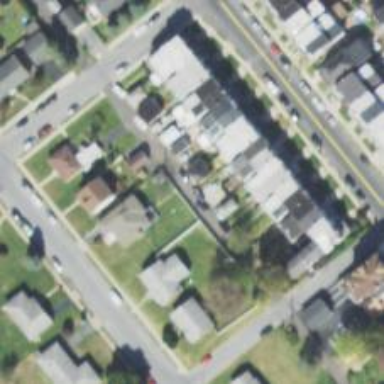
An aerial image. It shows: Alleyway designated as service road.